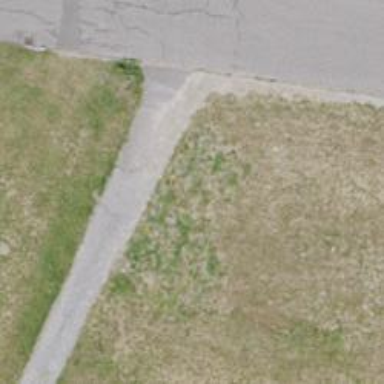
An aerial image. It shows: Unpaved footway.